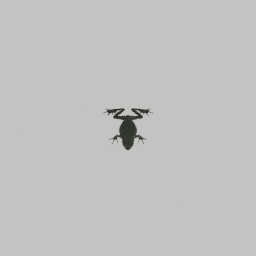
Label: animals